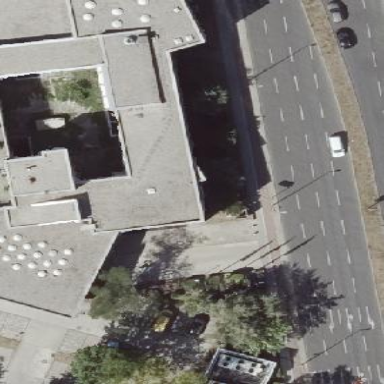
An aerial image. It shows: Building with flat grey roof made of gravel. The building itself is light grey in color.